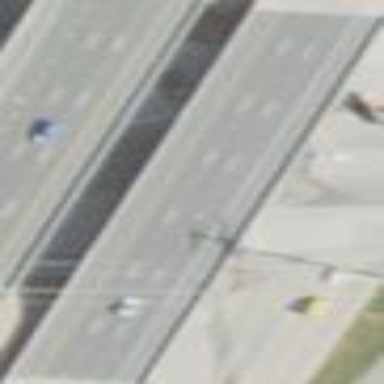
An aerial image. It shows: Bridge with beam structure.